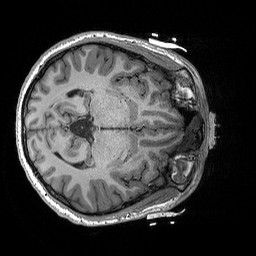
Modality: T1w
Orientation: axial
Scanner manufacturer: siemens
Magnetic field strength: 3 T
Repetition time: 2.3 s
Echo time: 0.00298 s